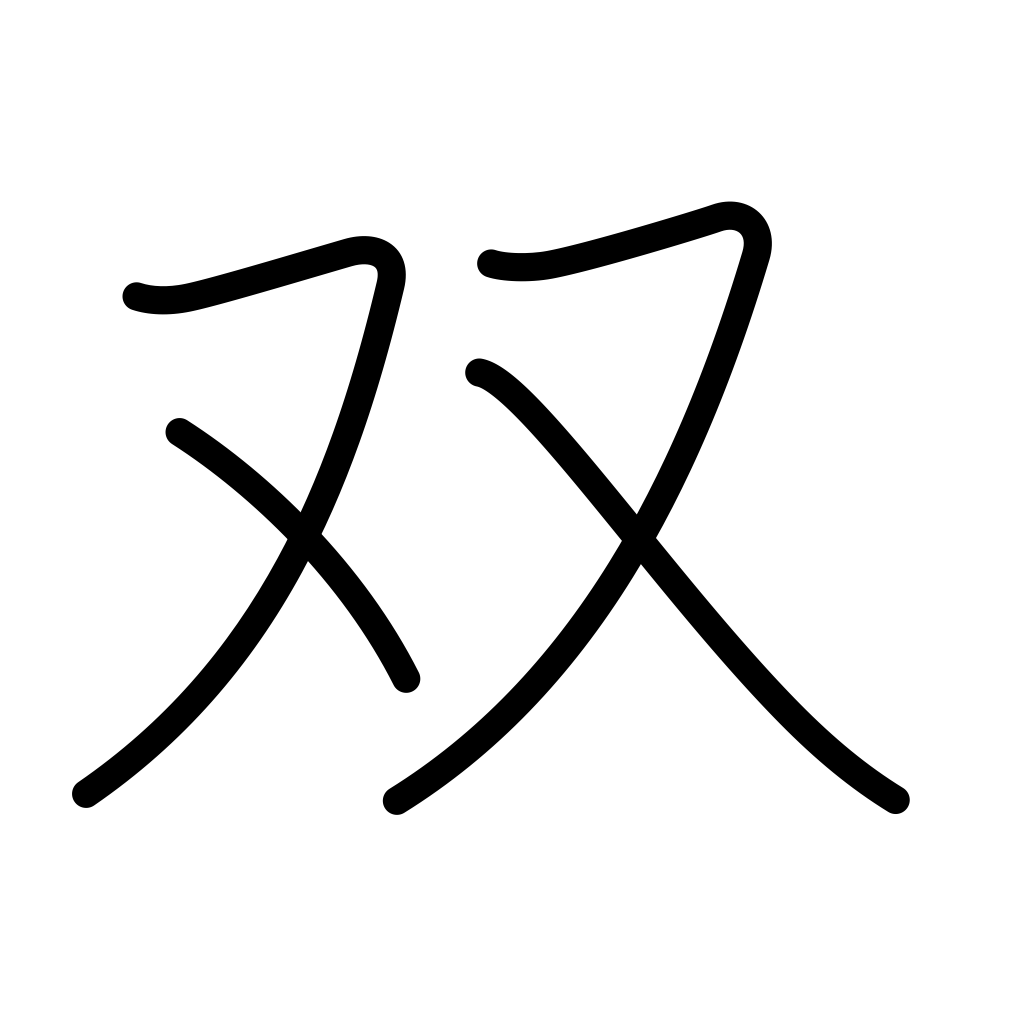
Meaning: pair, set, comparison, counter for pairs